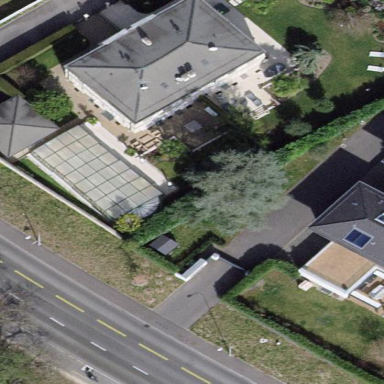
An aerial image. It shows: Garden surrounded by fence.